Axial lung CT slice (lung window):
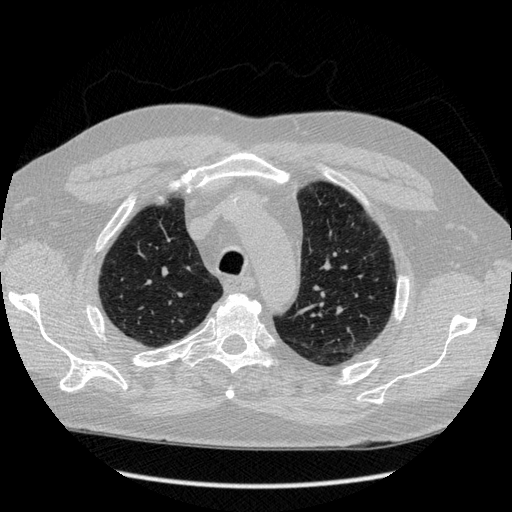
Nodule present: no